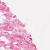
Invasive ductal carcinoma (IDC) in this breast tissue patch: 0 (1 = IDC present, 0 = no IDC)